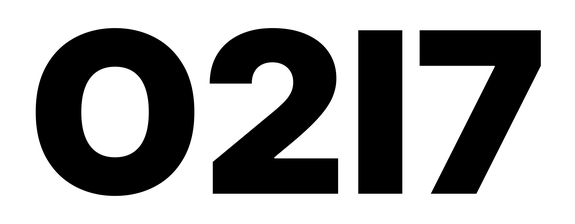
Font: Inter_Black